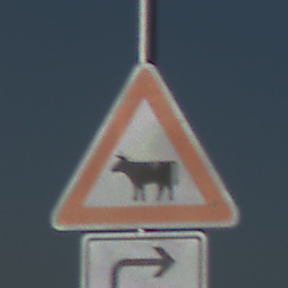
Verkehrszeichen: ViehtriebRechts
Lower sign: RichtungsangabeDurchPfeile5
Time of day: MorningAfternoon
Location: Outdoor (Nature)
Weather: Clear
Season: NotSpecified
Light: Natural